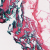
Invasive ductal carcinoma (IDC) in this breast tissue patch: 0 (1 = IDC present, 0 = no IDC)